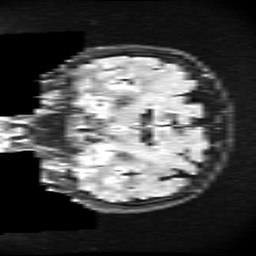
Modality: FLAIR
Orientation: coronal
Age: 56
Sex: female
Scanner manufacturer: ge
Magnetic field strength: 3 T
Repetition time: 11 s
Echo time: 0.1497 s